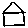
Label: house